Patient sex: F
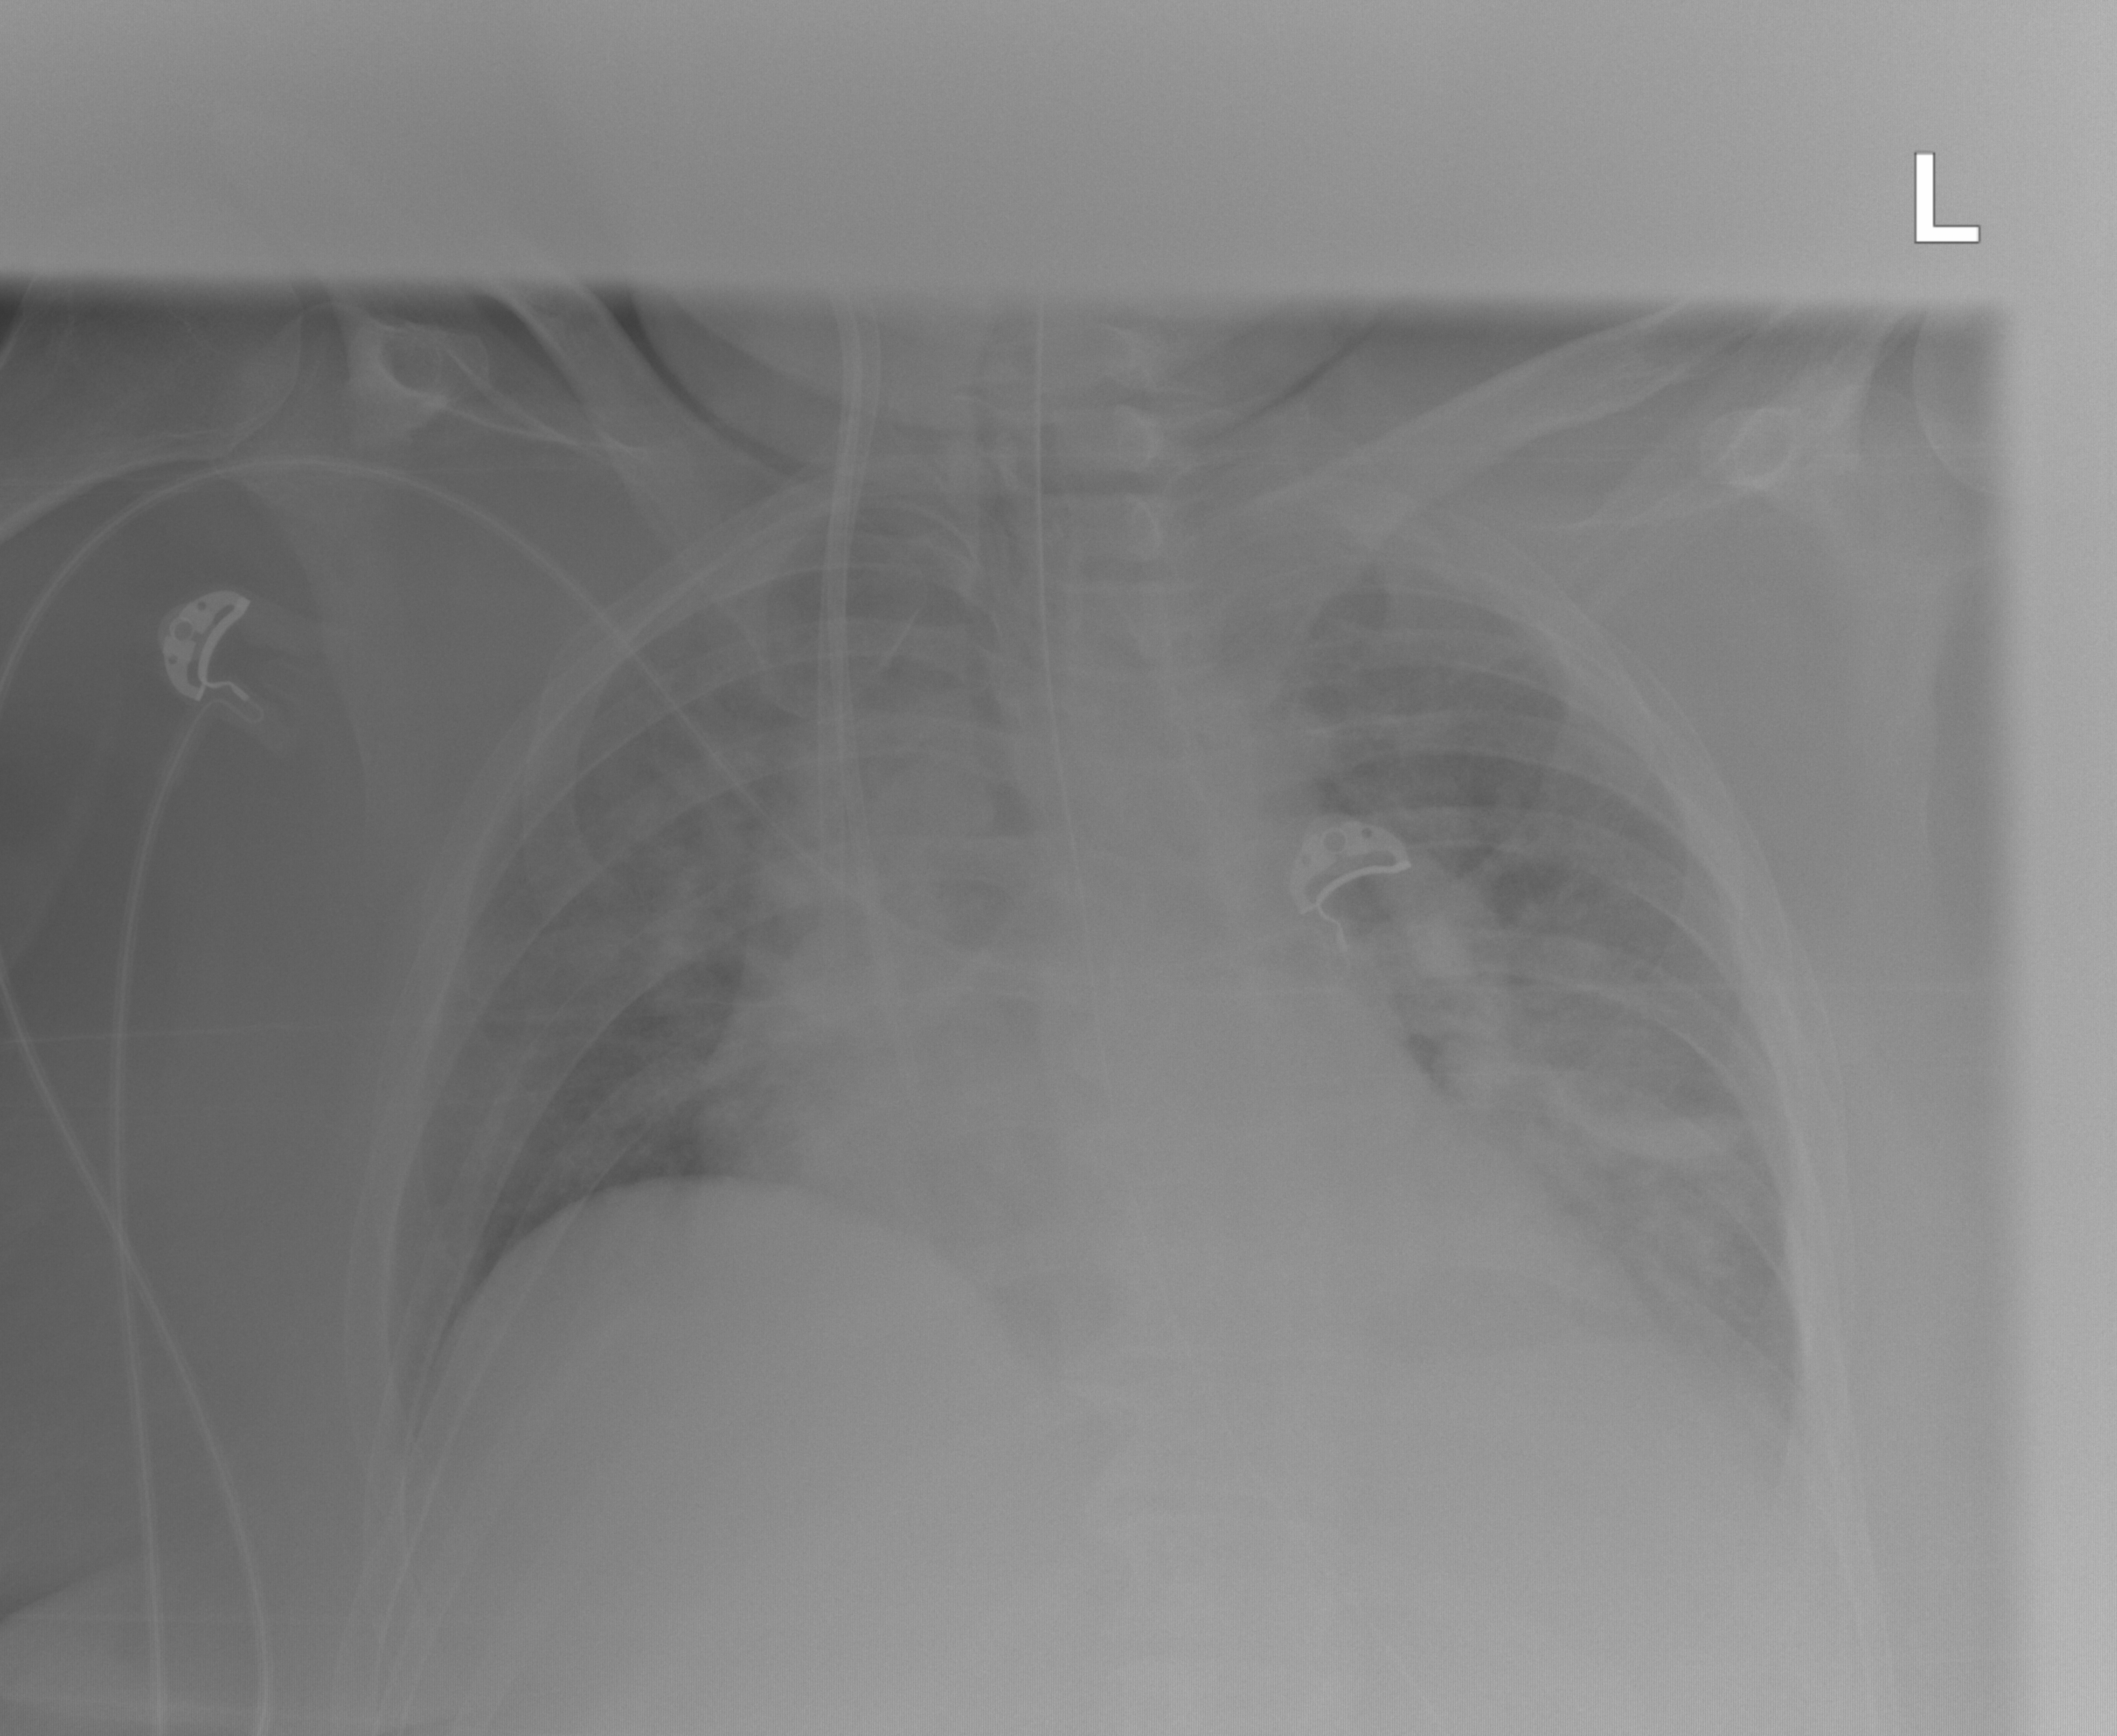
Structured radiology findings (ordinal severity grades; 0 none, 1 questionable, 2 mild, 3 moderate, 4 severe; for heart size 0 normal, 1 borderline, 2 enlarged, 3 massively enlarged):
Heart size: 1
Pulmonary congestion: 0
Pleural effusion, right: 0
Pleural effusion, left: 0
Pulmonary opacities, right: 0
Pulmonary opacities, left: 3
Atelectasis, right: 0
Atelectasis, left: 2